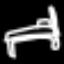
Label: bed